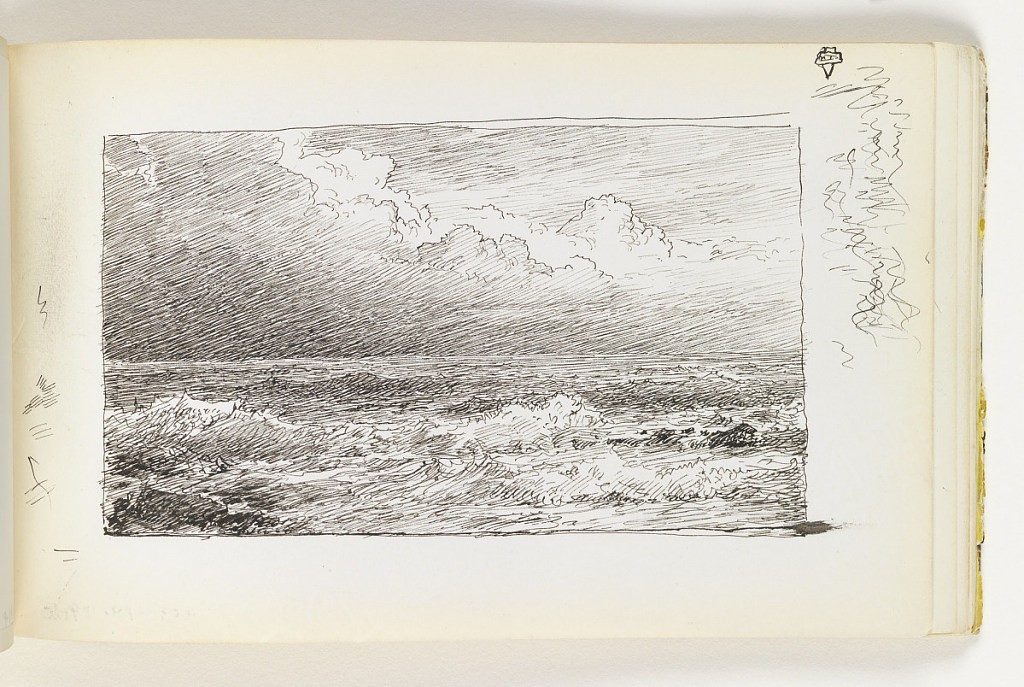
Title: Choppy Sea with Dramatic Clouds
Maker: William Trost Richards, American, 1833–1905
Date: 1890–1900
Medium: Pen and black ink on off-white wove paper
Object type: Sketchbook folio
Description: View of choppy, dark ocean with many breaking waves under a dark sky with dramatic clouds. Miscellaneous pen strokes in margin at right of image.